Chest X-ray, PA view. Patient: 49 years old, sex F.
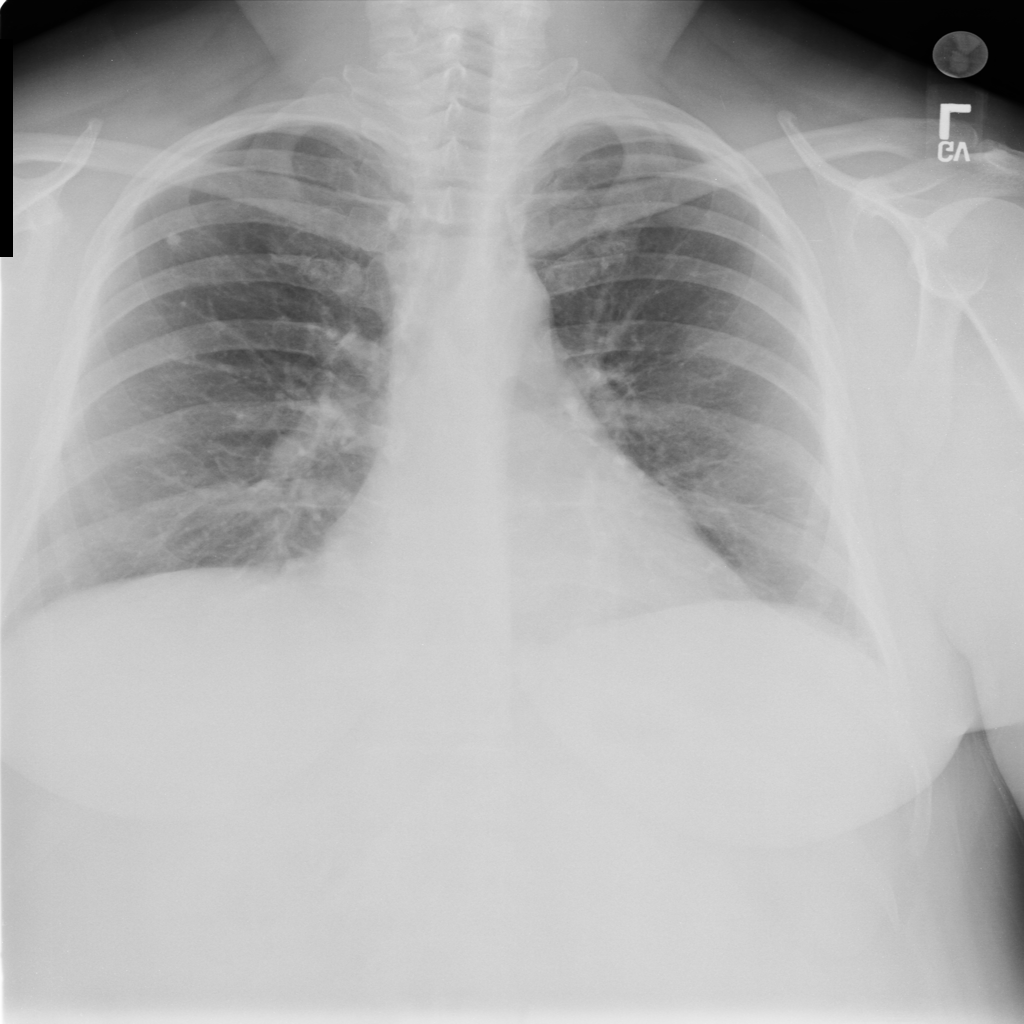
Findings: No Finding